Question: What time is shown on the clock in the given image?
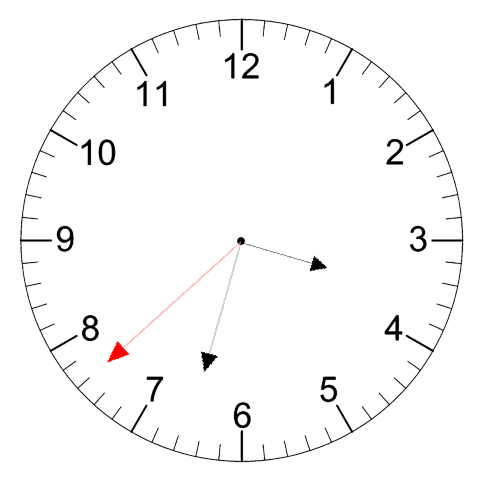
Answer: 03:32:38